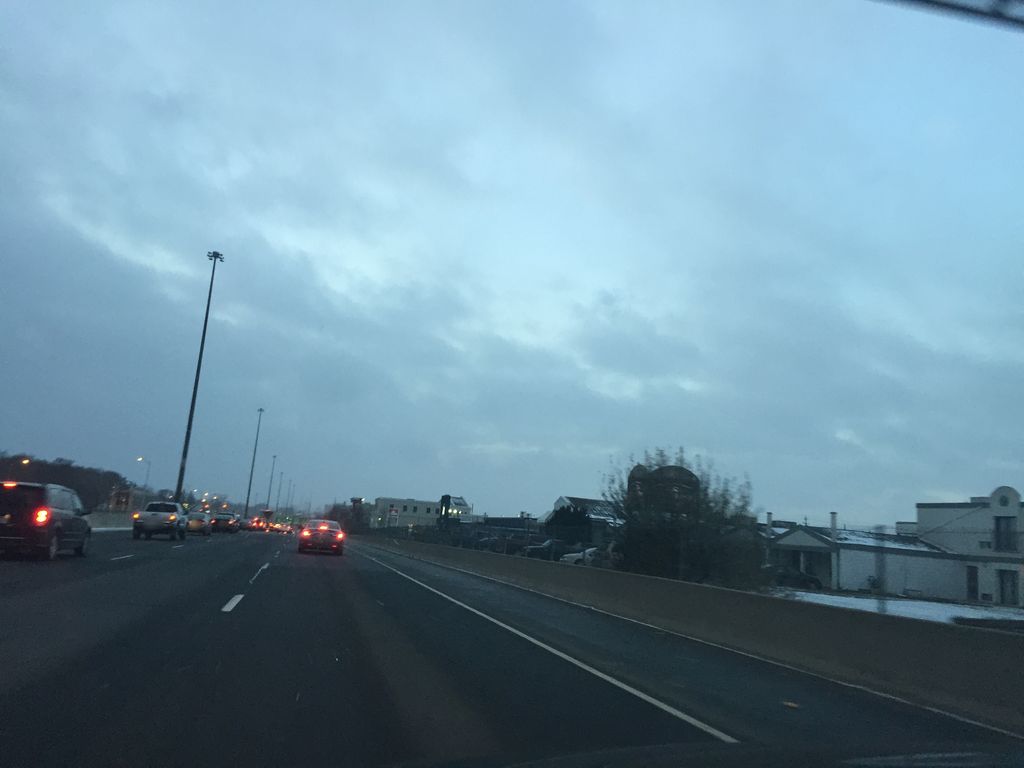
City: kitchener-waterloo